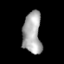
Tissue: lung
Cell type: Myeloid cells
Senescence score: 0.1618
Nuclear area (px): 757
Mean DAPI intensity: 169.486